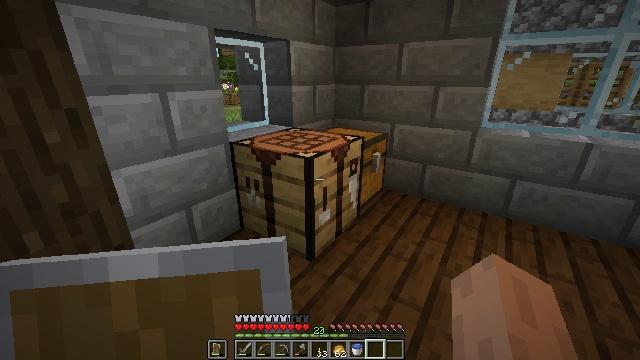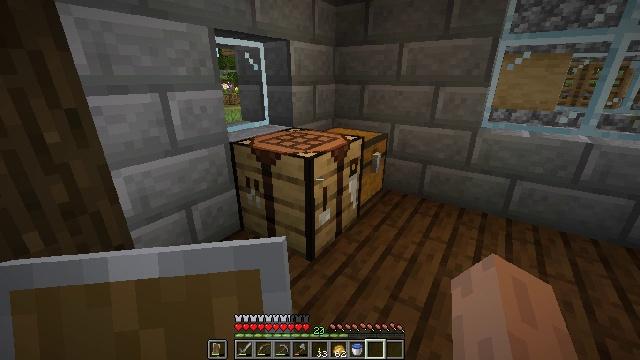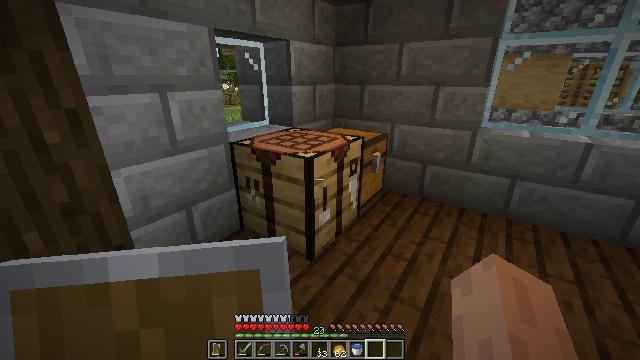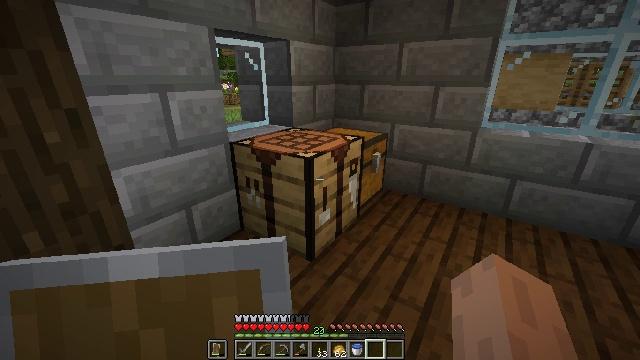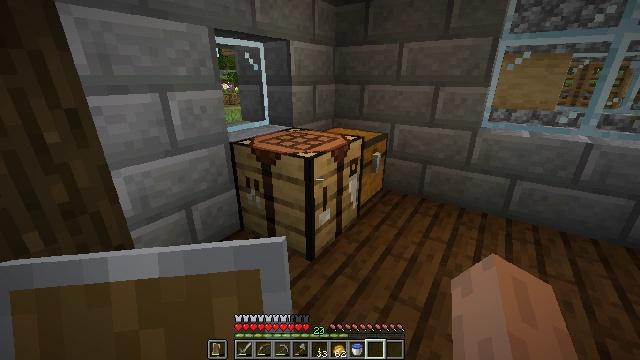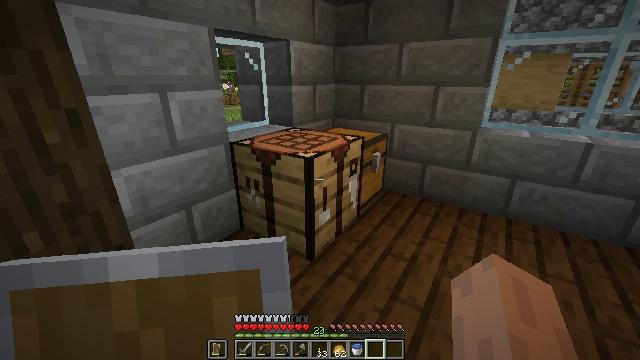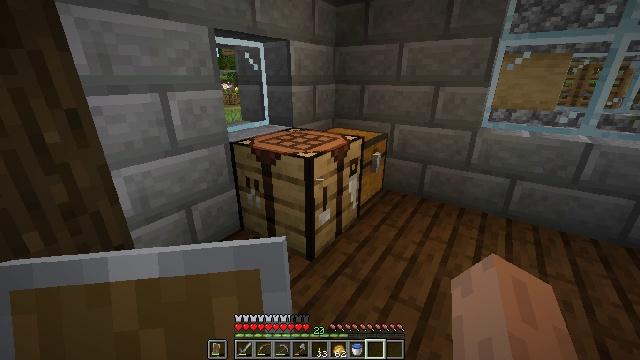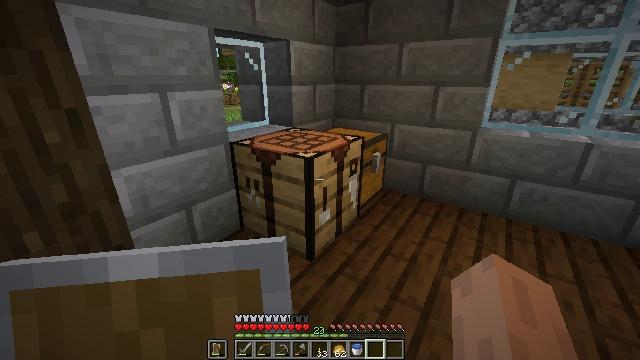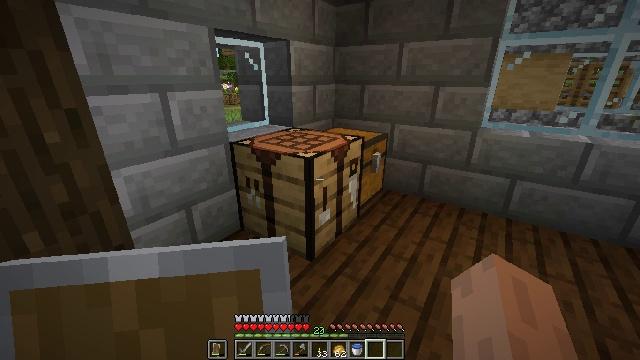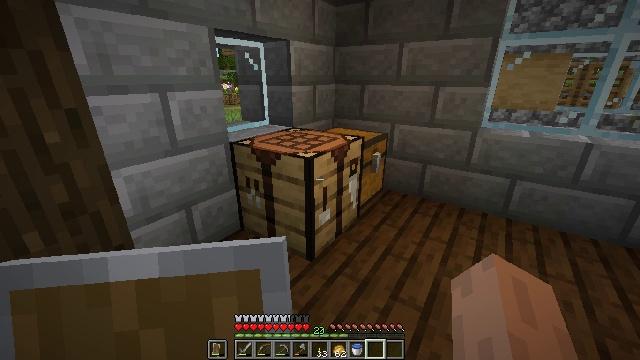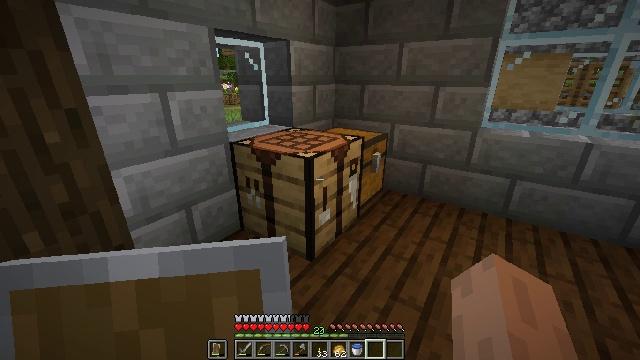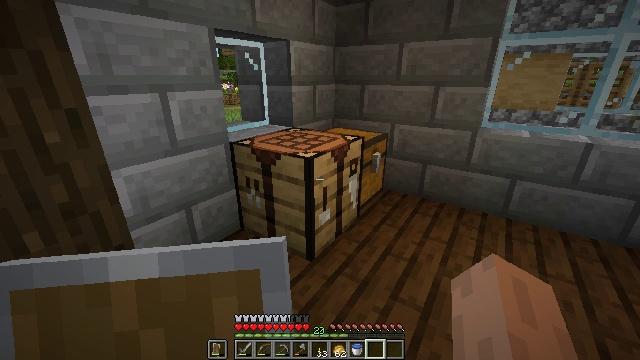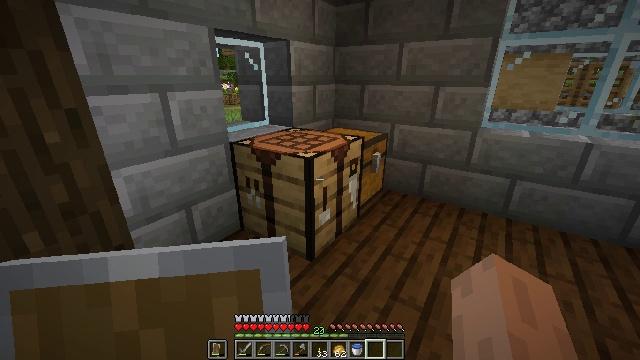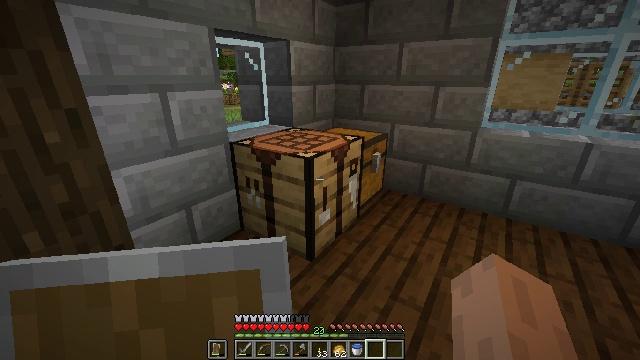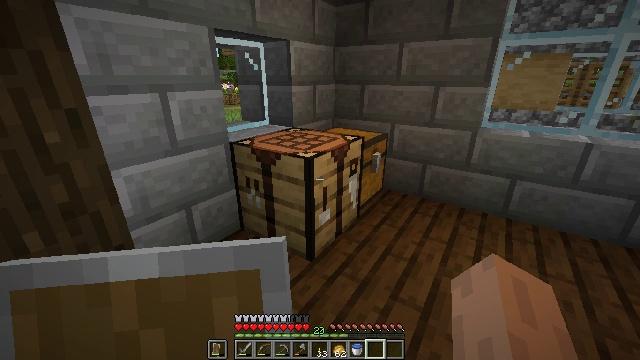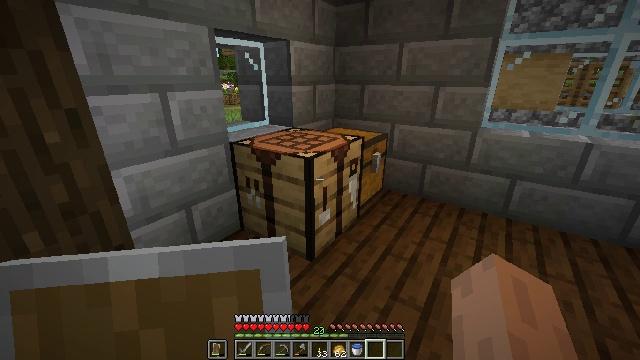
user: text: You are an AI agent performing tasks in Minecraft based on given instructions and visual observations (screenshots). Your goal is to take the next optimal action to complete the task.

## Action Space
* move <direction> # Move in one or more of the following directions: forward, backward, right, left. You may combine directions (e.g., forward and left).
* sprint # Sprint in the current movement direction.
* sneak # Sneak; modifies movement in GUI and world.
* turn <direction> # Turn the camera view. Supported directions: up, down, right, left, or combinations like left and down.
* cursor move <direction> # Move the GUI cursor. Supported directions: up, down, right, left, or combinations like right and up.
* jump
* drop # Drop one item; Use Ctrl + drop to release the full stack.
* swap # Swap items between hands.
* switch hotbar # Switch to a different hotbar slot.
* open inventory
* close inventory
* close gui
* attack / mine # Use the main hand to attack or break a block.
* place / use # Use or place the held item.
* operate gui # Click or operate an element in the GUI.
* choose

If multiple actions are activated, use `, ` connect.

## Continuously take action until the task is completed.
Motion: motion action
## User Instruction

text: Mine stone brick stairs block.
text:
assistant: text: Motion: no_op
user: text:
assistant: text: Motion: no_op
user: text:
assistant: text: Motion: no_op
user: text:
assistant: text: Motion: no_op
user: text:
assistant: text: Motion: no_op
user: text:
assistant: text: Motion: no_op
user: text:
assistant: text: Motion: no_op
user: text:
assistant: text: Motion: no_op
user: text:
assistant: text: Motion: no_op
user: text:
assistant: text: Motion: no_op
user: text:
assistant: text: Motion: no_op
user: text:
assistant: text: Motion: no_op
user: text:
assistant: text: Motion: no_op
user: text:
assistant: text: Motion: no_op
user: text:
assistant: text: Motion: no_op
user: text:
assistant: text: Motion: no_op
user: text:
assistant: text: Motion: no_op
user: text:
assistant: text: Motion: no_op
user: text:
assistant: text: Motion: no_op
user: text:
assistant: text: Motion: no_op
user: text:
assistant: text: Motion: no_op
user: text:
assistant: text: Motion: no_op
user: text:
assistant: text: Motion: no_op
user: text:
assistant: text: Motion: no_op
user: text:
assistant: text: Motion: no_op
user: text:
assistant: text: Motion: no_op
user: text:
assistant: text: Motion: no_op
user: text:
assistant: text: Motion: no_op
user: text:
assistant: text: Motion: no_op
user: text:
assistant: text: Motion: no_op